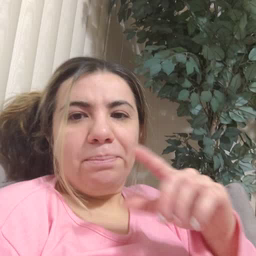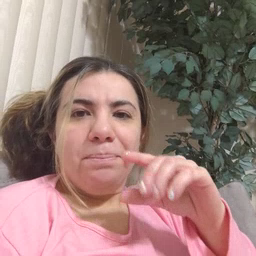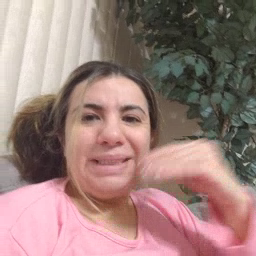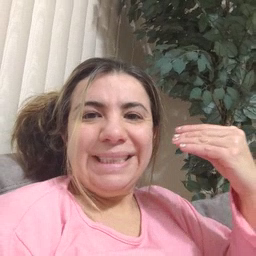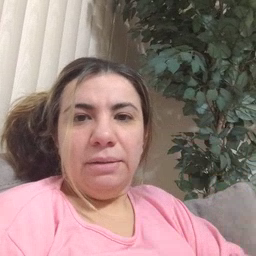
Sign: smile